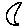
Label: moon